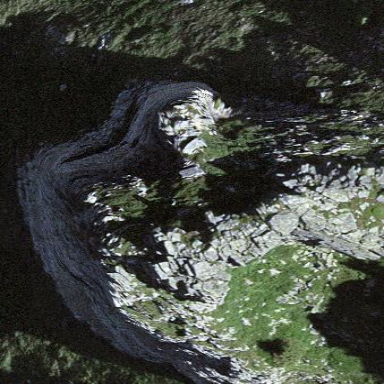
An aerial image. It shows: Landscape dominated by bare rock.